Field crop: maize
Growth stage: 2
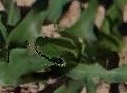
Species: maize